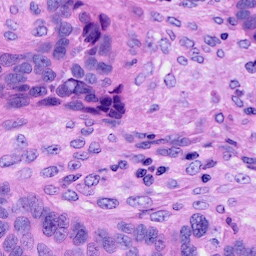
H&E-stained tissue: Ovarian